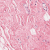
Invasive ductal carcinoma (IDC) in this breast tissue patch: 0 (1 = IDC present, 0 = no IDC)